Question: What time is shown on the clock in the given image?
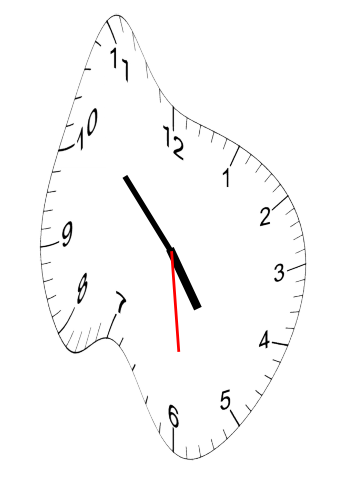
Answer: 04:52:29